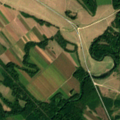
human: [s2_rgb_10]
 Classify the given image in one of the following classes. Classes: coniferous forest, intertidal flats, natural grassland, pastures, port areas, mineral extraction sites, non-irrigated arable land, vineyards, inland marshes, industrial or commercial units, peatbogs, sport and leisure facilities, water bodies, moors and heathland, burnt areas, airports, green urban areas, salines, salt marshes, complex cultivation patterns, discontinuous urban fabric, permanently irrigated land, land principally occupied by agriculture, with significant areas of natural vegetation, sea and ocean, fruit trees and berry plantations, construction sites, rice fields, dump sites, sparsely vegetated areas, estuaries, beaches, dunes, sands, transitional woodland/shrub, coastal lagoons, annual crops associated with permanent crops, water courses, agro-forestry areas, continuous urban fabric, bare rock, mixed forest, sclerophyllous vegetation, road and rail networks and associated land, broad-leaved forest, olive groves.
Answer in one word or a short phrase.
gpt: non-irrigated arable land, pastures, complex cultivation patterns, land principally occupied by agriculture, with significant areas of natural vegetation, broad-leaved forest, transitional woodland/shrub